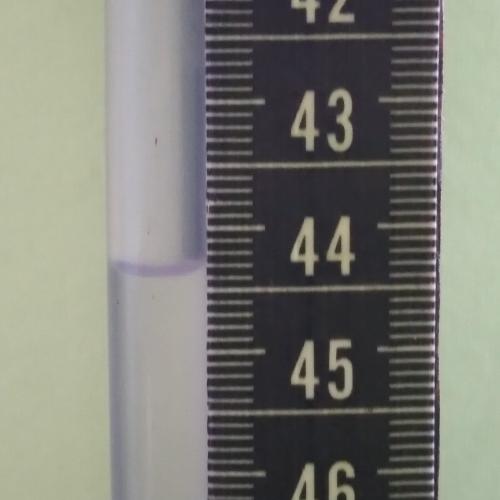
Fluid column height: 44.3 cm